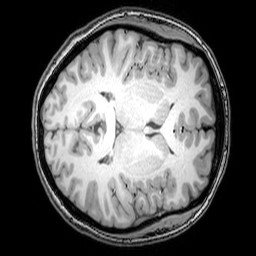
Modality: T1w
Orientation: axial
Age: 25
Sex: female
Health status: healthy
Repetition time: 0.081 s
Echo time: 0.037 s